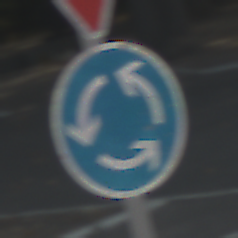
Verkehrszeichen: Kreisverkehr
Zusatzzeichen oben: VorfahrtGewaehren
Umgebung: Outdoor, Suburban
Tageszeit: MorningAfternoon
Wetter: Clear
Licht: Natural
Jahreszeit: NotSpecified
Kontrast: HighContrast